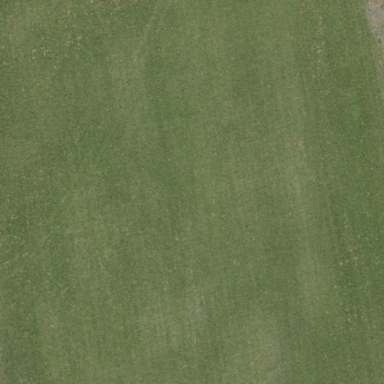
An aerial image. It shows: Grassy equestrian pitch for leisure land activities.